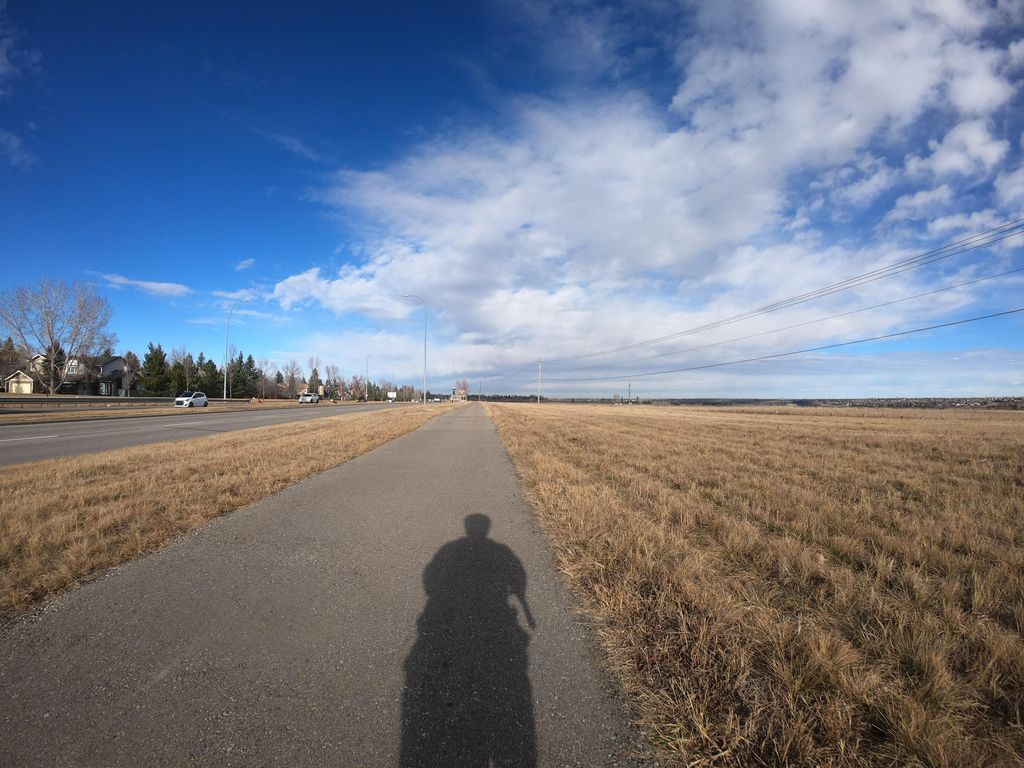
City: calgary